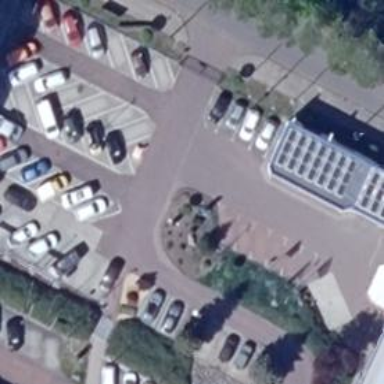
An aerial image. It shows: Shop that sells cars.